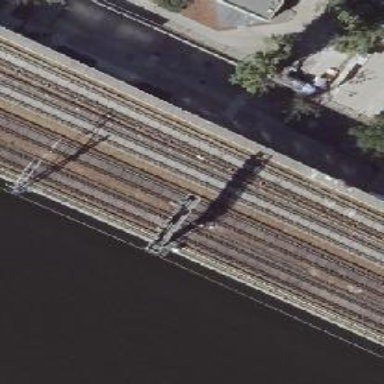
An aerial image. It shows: Viaduct bridge for light rail system with electrified rails. The railway is equipped with ballastless tracks.